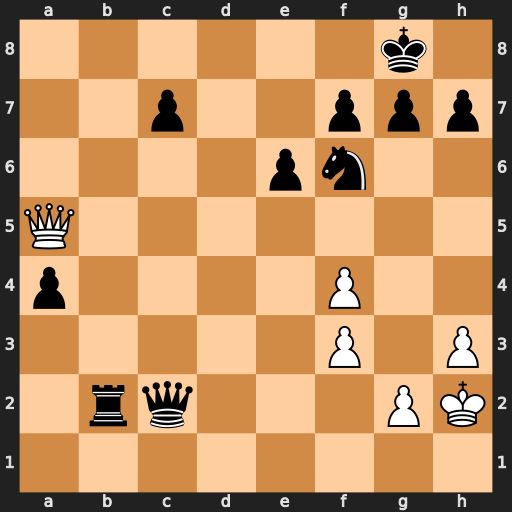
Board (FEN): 6k1/2p2ppp/4pn2/Q7/p4P2/5P1P/1rq3PK/8
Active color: w
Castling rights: -
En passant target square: -
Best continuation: Qa8+ Rb8 Qxb8+ Ne8 Qxe8#